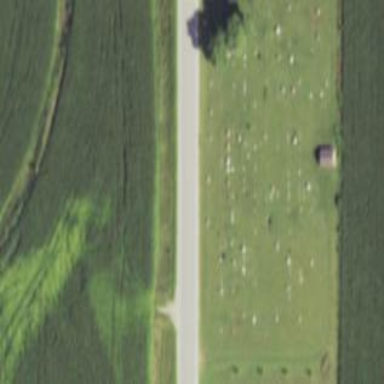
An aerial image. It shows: Cemetery.